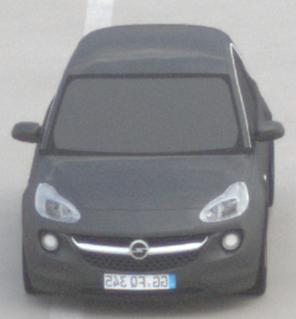
Make: Opel
Model: ADAM 1.2
Detailed model: ADAM
Model produced from: 2013/01
Model produced until: 2014/11
Doors: 3
Color: gray
Road condition: dry road
Daytime: midday
Contrast: low contrast